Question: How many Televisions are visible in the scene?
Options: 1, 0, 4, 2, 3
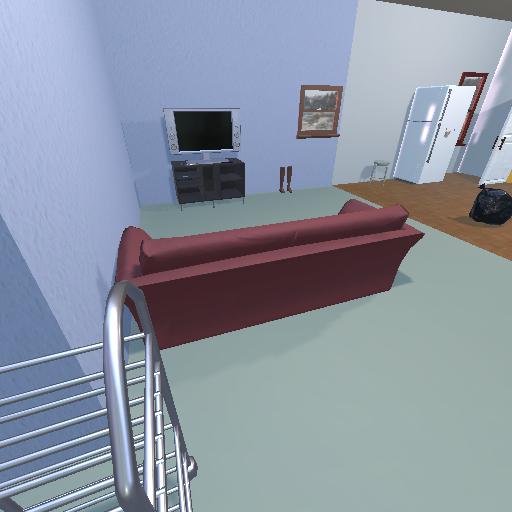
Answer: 1